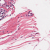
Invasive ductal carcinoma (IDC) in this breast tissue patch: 0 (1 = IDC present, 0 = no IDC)